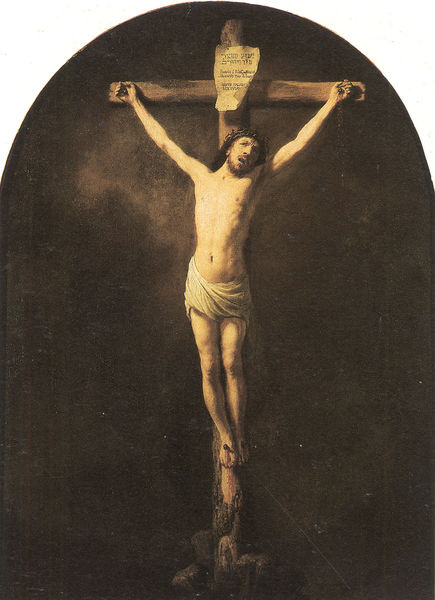
Titel: Christus am Kreuz
Künstler: Harmensz van Rijn Rembrandt
Standort: Mas d´Agenais, Pfarrkirche (EU - F)
Schlagwörter: hand, kopf, lendenschurz, schurz, braun, brust, mund, weiss, augen, hände, inschrift, nabel, brustwarzen, nagel, nägel, oberkörper, lendentuch, zettel, kreuz, nakt, text, christus, jesus, jesus christus, kreuzigung, leiden, gekreuzigt, dornenkrone, erlöser, gekreuzigter, messias, gottessohn, sohn gottes, christkind, leidender, am kreuz, christkönig, heilland, erretter, jesus von nazaret